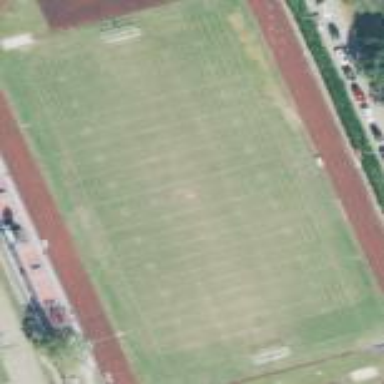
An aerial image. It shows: Grass pitch designated for American football in leisure land area.